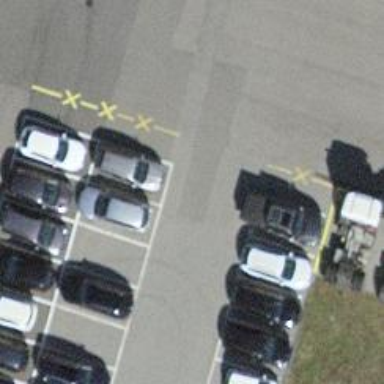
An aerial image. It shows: Road serving as parking aisle.